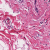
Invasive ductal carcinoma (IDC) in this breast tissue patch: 0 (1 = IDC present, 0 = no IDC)